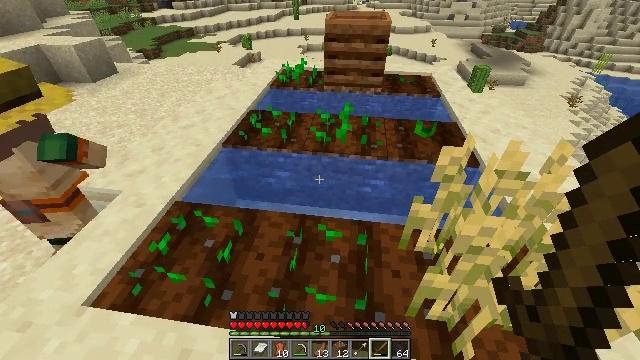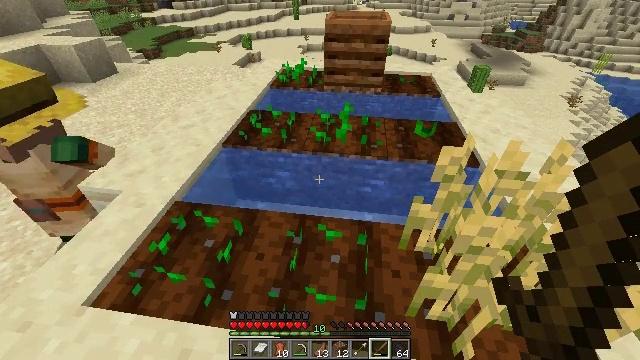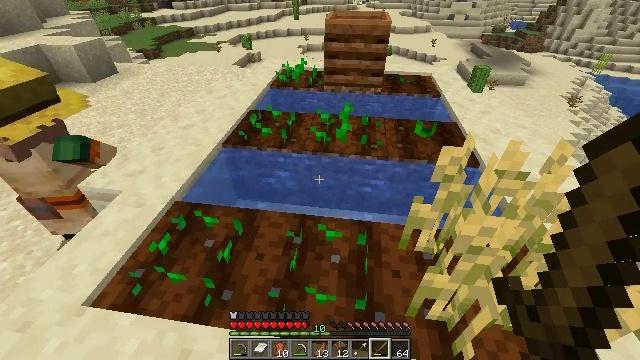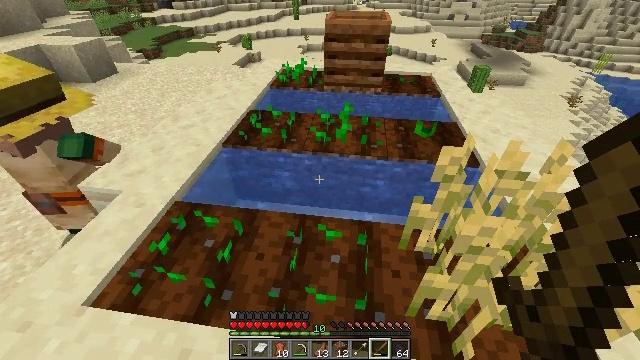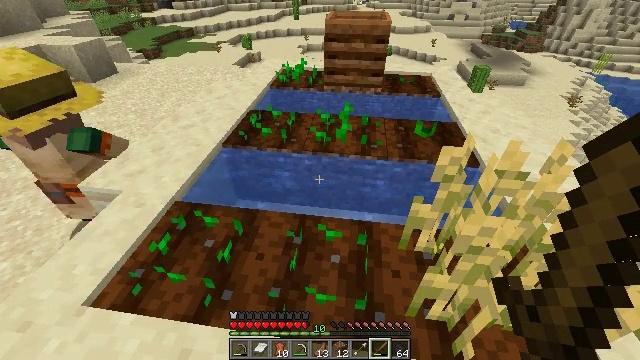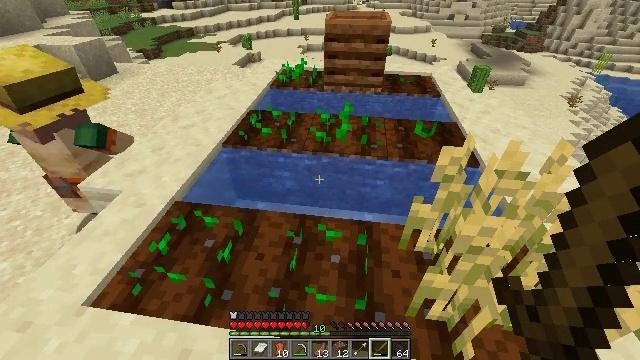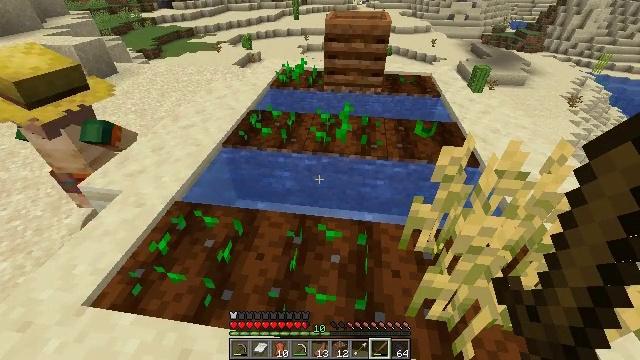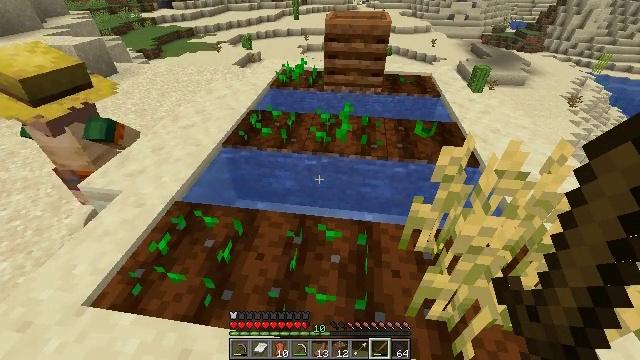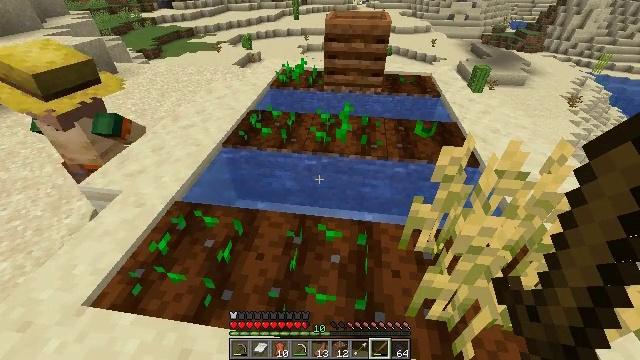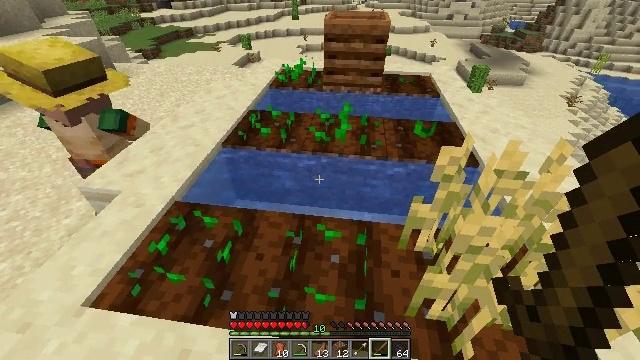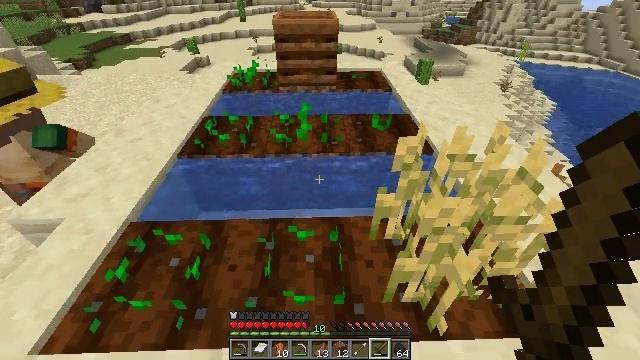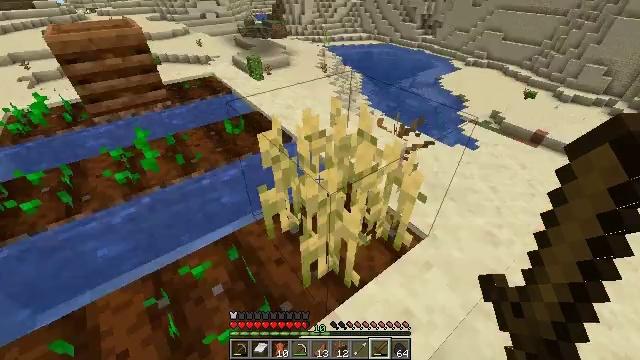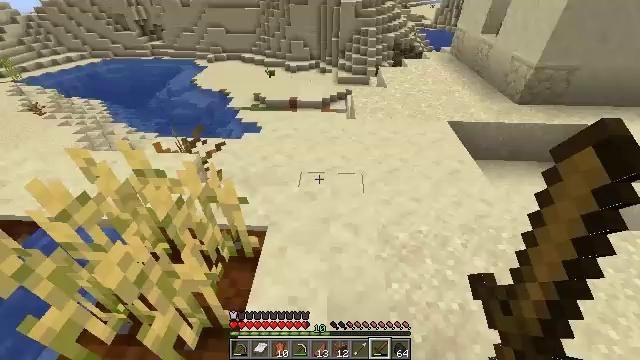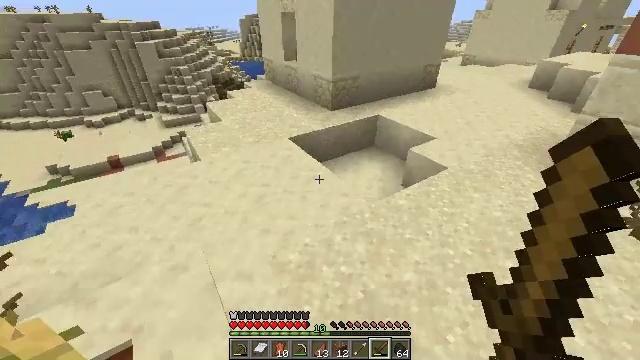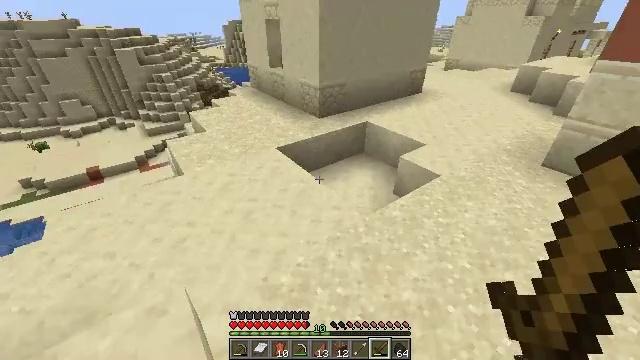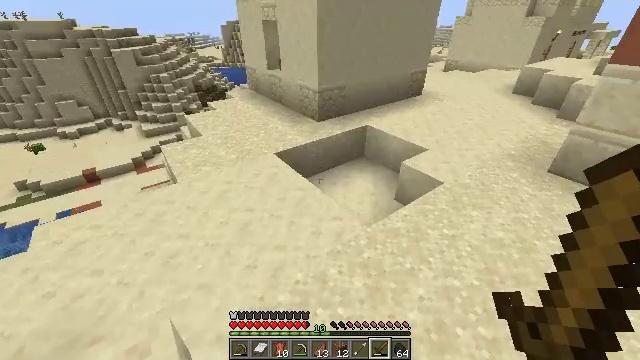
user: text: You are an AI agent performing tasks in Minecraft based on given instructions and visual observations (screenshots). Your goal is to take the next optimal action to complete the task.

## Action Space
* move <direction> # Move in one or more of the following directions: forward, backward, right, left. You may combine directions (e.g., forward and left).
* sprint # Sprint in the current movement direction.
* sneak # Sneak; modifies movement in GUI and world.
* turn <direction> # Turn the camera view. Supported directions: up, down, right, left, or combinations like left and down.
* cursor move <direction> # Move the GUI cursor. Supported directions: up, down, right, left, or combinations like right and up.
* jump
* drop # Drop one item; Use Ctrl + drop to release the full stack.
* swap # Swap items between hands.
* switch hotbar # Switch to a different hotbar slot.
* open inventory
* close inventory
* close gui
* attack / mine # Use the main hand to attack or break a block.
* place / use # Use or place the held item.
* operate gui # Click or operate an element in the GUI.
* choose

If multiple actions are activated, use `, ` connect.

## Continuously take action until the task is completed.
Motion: motion action
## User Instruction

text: Break the cactus block.
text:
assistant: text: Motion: no_op
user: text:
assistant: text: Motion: no_op
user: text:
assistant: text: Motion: no_op
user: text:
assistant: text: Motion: no_op
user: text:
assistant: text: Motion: no_op
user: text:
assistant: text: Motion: no_op
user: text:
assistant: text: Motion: no_op
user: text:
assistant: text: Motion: no_op
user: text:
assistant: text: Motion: no_op
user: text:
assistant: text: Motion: turn right
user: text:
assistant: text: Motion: turn right
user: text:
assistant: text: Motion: move forward, turn right
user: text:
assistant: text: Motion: move forward, turn right and up
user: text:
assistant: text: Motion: move forward, turn right and up
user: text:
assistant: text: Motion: move forward
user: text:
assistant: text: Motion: move forward, sprint
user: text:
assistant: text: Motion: move forward, sprint
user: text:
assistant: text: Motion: move forward, sprint
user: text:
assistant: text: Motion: move forward, sprint
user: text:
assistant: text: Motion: move forward
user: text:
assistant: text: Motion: move forward, turn left and up
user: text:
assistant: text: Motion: move forward, sprint, turn left and up
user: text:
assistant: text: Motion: move forward, sprint, turn left and up
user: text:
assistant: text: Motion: move forward, sprint, turn left and up
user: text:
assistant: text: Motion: move forward, sprint, turn up
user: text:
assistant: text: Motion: move forward, turn up
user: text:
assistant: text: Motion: move forward
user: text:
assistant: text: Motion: move forward, sprint
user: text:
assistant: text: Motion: move forward, sprint
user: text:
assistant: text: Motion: move forward, sprint